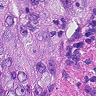
Metastatic tissue present: yes